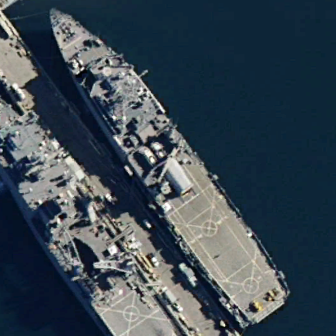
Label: combat